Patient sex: M
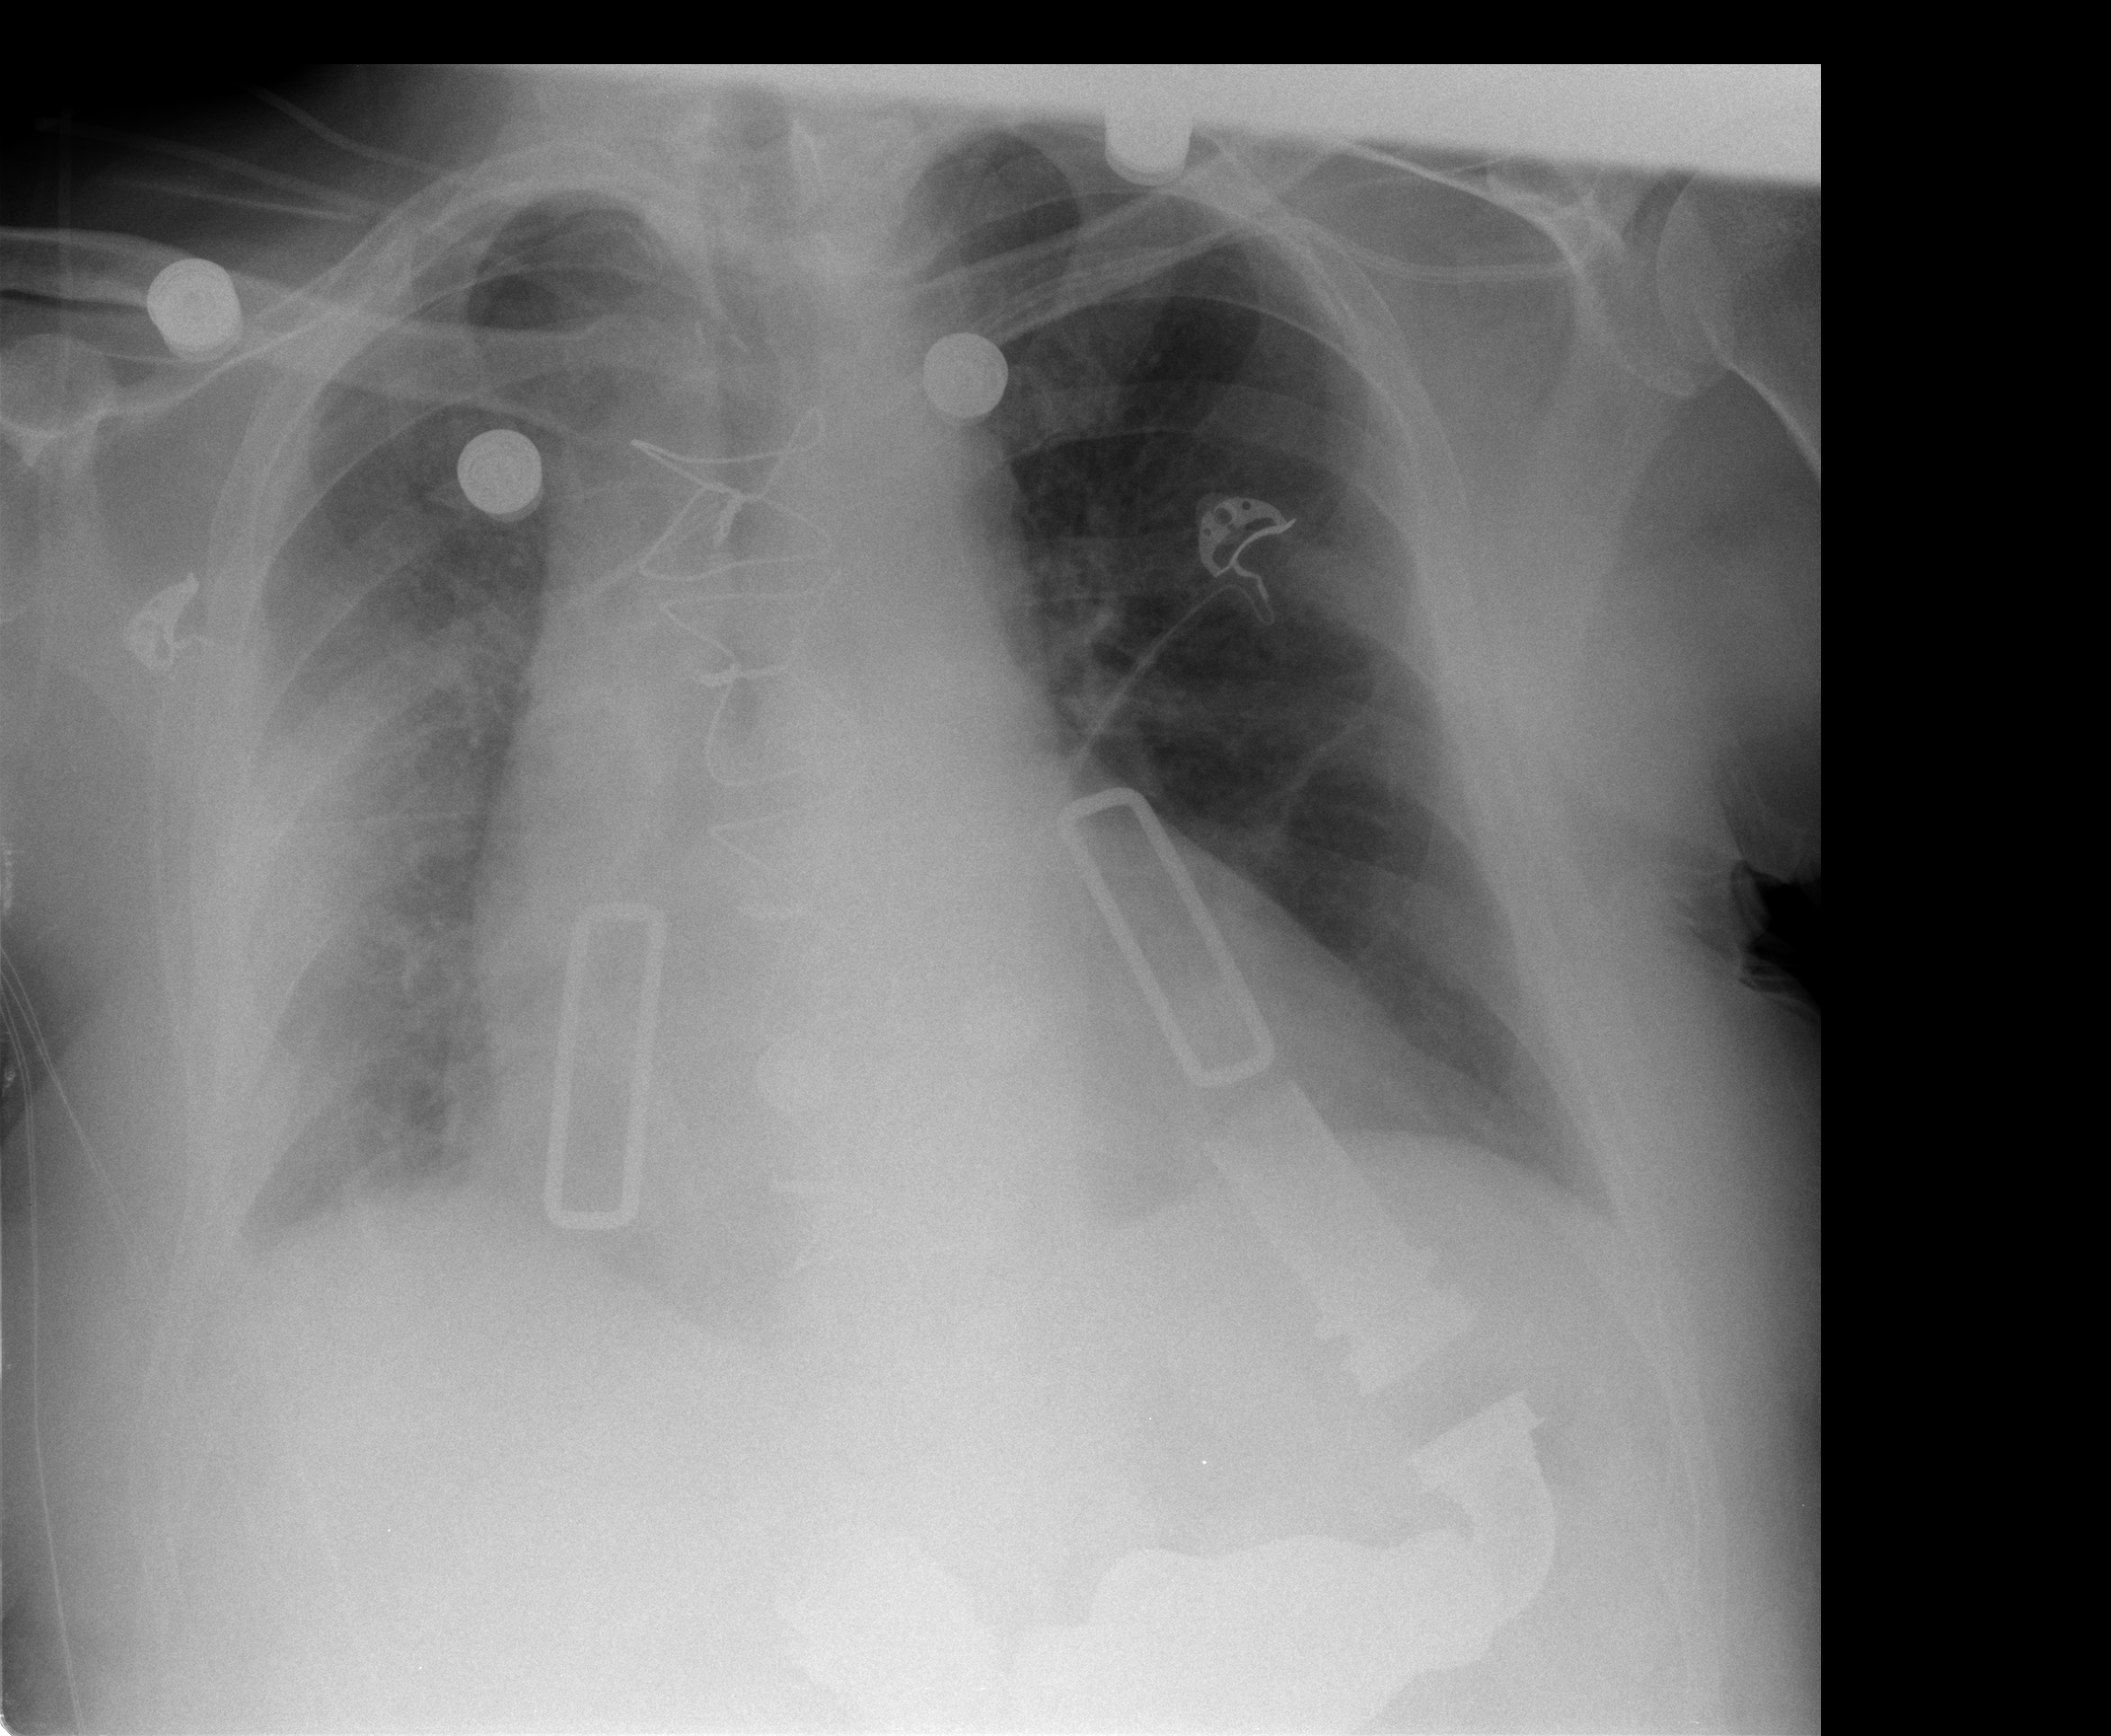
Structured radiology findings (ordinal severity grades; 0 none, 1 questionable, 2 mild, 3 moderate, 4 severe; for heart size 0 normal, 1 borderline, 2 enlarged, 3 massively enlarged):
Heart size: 2
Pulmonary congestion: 0
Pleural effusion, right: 1
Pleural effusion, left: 1
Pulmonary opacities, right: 2
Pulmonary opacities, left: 2
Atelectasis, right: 2
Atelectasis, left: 0